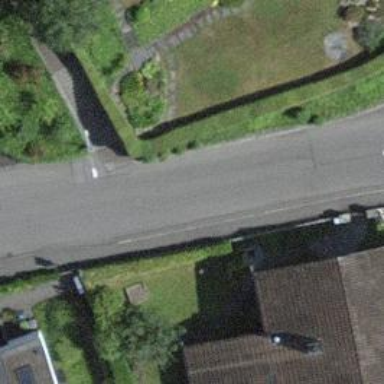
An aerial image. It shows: Kerb serving as barrier.